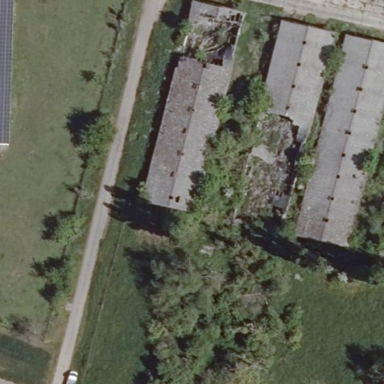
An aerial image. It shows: Ruins of building.